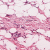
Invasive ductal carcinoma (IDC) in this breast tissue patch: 1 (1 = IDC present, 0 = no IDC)